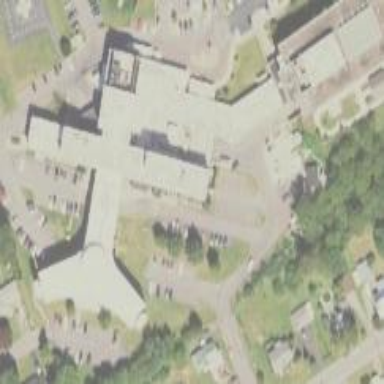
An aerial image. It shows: Hospital building.